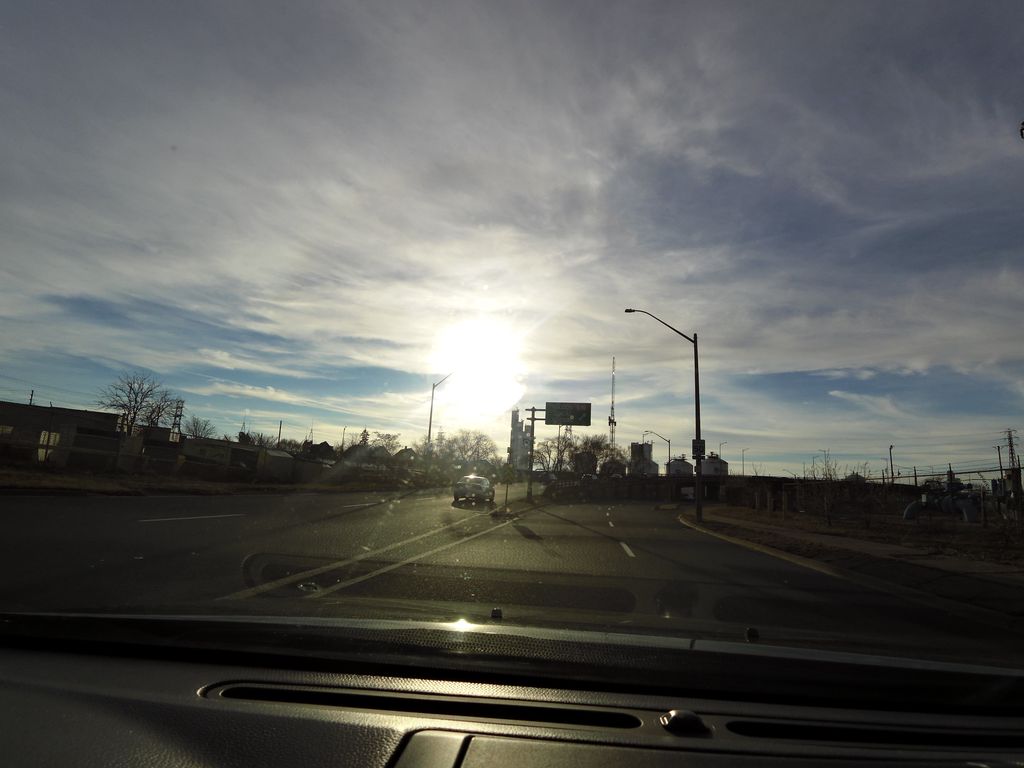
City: hamilton